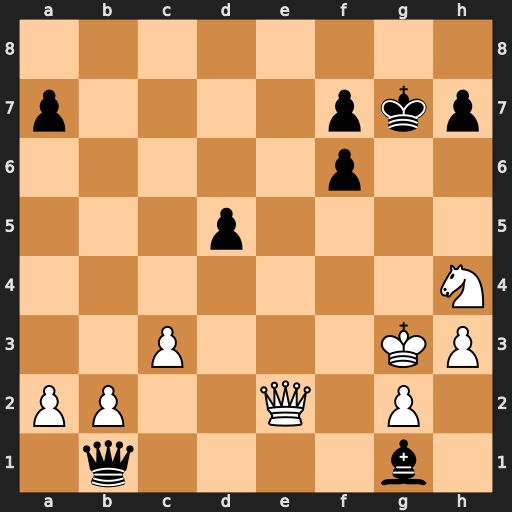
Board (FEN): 8/p4pkp/5p2/3p4/7N/2P3KP/PP2Q1P1/1q4b1
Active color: w
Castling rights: -
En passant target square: -
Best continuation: Qg4+ Qg6 Nxg6